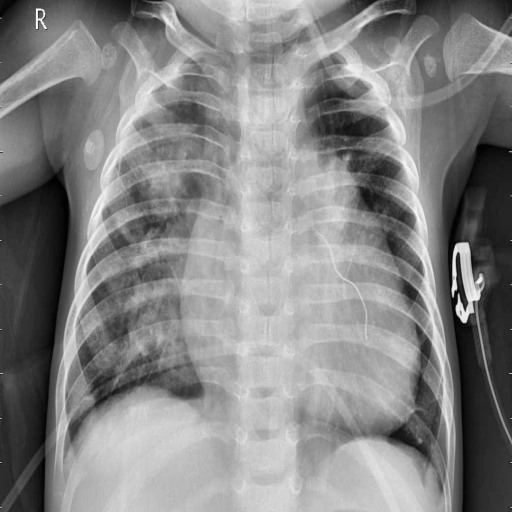
Finding: PNEUMONIA